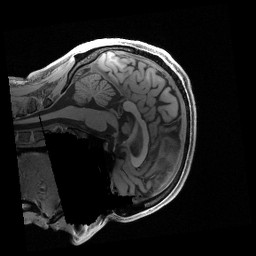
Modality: T1w
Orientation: sagittal
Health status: healthy
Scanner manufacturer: siemens
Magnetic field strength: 3 T
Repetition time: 2.4 s
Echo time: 0.00222 s